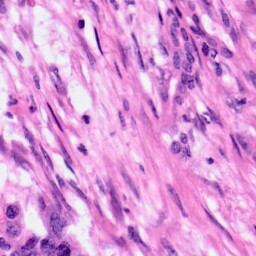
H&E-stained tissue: Pancreatic